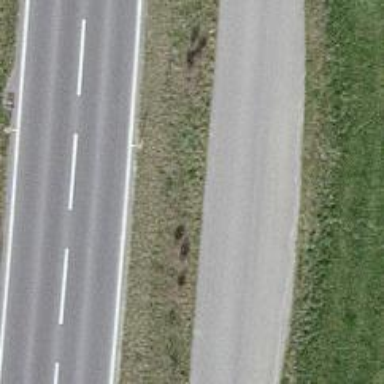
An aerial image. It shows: Passing place on the road.